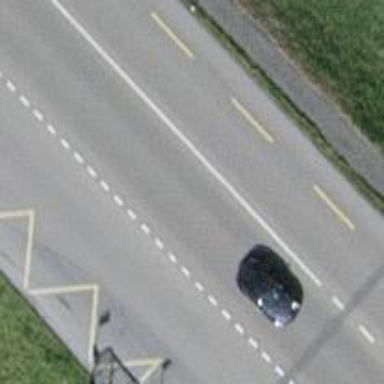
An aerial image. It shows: Bus stop equipped with public transport stop position.